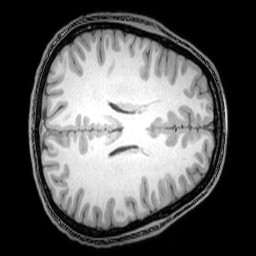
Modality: T1w
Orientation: axial
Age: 24
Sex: male
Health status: healthy
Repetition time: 0.081 s
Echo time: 0.037 s